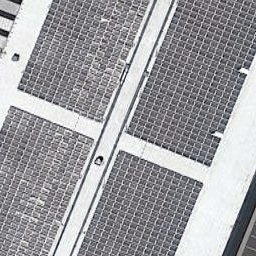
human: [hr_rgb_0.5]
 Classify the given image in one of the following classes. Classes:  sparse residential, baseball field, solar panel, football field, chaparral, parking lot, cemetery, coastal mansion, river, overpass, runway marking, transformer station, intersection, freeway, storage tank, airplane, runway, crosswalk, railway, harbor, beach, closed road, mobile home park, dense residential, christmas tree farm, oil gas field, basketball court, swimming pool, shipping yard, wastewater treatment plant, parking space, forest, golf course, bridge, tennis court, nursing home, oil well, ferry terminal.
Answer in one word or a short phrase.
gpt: solar panel